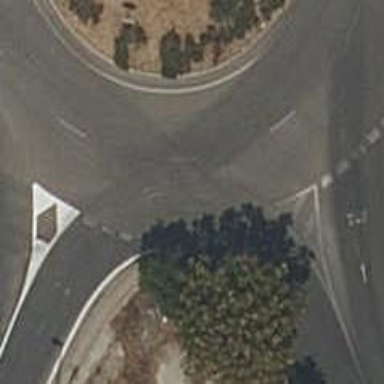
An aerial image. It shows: Roundabout at tertiary road junction.